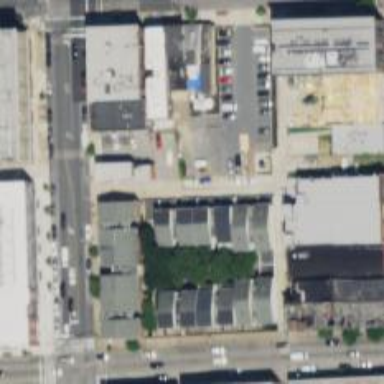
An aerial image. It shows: Alleyway designated as service road.